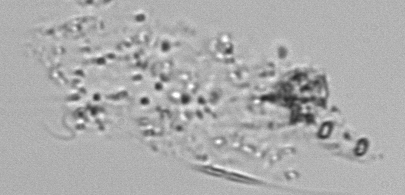
Label: Phaeocystis_debris